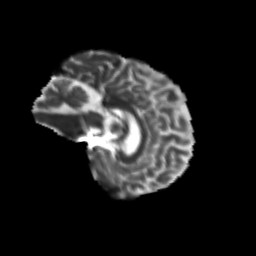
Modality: T2w
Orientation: sagittal
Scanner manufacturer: siemens
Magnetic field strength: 3 T
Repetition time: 9.2 s
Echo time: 0.084 s